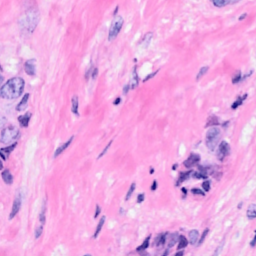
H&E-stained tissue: Breast